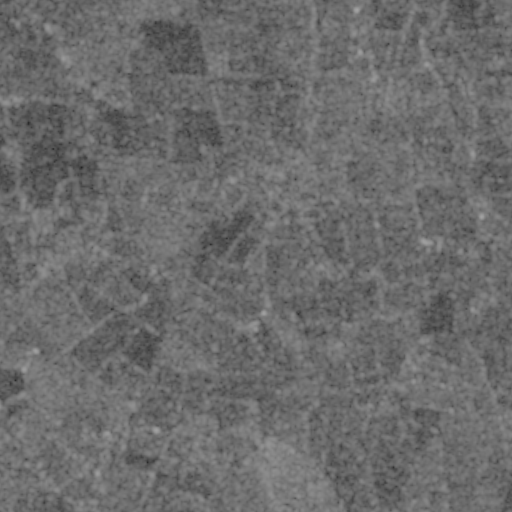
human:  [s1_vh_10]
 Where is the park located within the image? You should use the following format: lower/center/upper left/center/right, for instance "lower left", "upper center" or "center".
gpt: The park is located in the lower center of the image.
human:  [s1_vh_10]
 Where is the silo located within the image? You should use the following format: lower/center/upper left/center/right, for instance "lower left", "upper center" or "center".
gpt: The silo is located in the upper left of the image.
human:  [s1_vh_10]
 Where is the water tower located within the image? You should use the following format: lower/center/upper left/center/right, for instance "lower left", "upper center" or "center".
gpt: The water tower is located in the lower right of the image.
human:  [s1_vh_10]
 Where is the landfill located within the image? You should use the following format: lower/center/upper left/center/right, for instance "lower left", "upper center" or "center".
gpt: There is no landfill in the image.

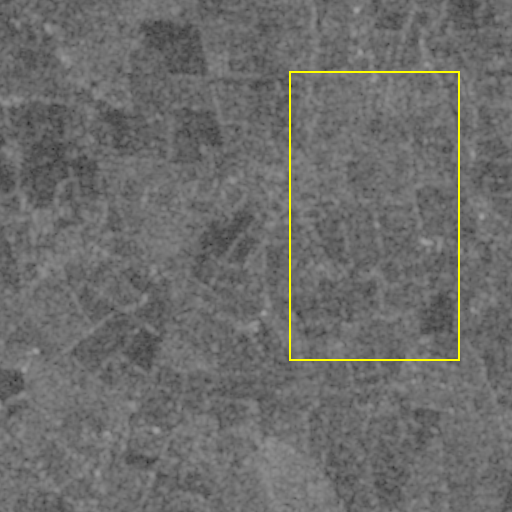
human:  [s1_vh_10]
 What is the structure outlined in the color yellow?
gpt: The structure outlined in yellow is a crop field.
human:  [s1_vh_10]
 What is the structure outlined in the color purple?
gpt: There is no purple outline.